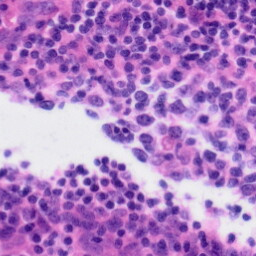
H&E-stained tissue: Tonsil